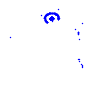
Particle: electron